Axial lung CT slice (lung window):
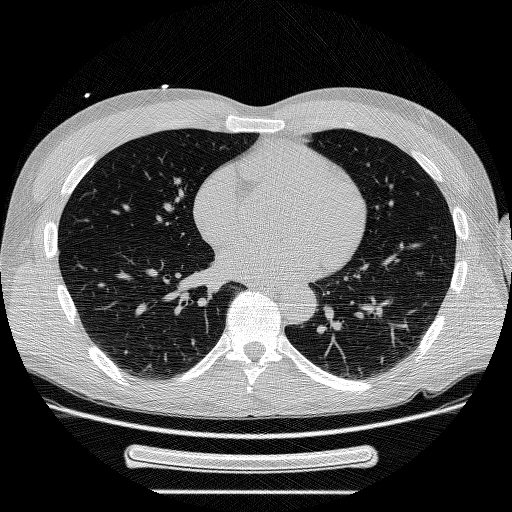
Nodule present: no